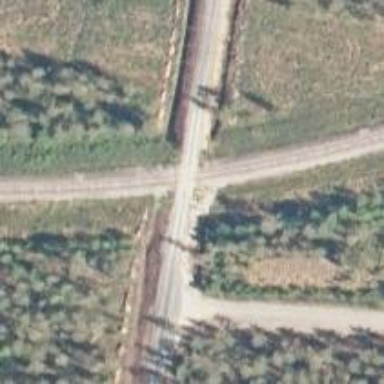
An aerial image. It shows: Level crossing with saltire marking.